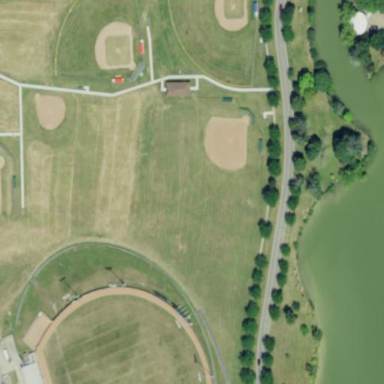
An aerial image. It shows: Baseball pitch for leisure and sports activities.